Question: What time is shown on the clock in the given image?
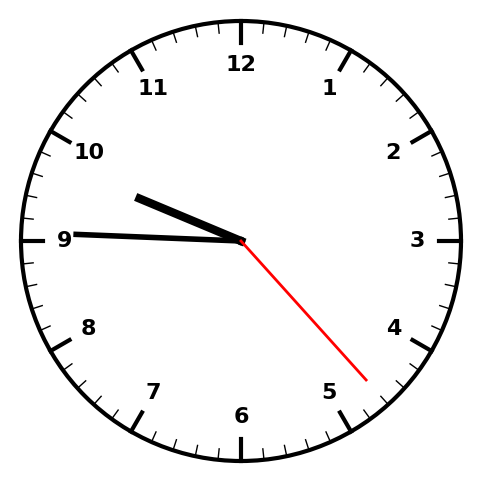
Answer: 09:45:23